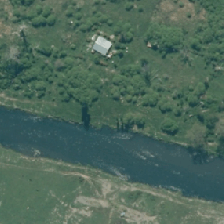
Land cover: low_producing_grassland